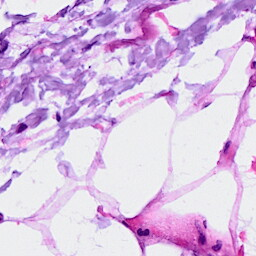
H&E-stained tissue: Breast